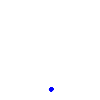
Particle: electron